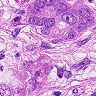
Metastatic tissue present: yes